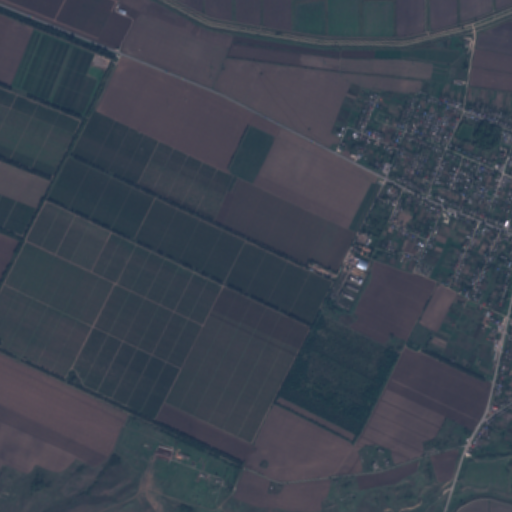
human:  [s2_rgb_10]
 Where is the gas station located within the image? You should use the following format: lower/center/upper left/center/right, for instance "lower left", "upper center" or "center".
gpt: The gas station is located in the upper right of the image.
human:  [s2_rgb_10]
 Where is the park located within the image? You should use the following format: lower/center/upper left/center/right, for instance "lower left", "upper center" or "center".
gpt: The park is located in the upper right of the image.
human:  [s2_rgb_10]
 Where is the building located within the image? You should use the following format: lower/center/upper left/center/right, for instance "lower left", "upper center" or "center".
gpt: There is no building in the image.